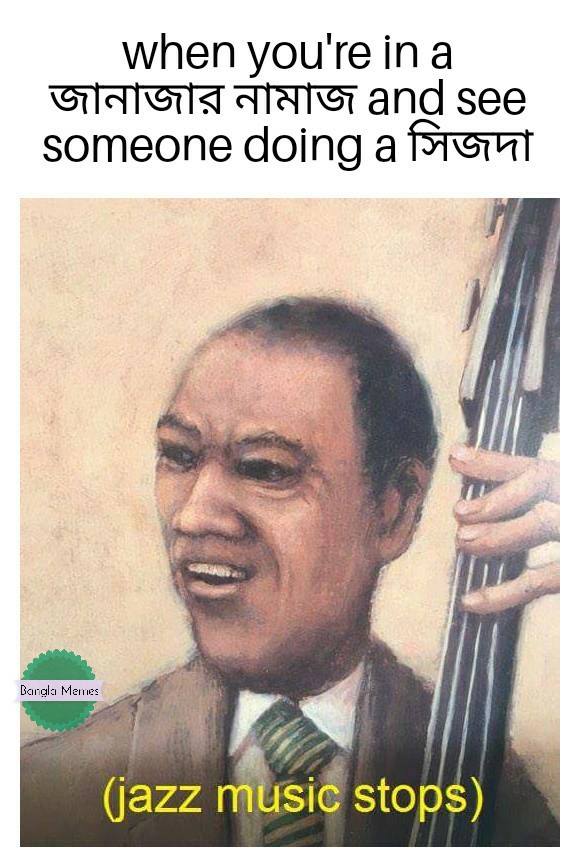
Caption: when you're in a জানাজার নামাজ and see someone doing a     সিজদা    (jazz music stops )
Label: non-hate